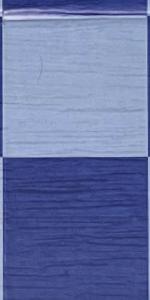
Label: Empty